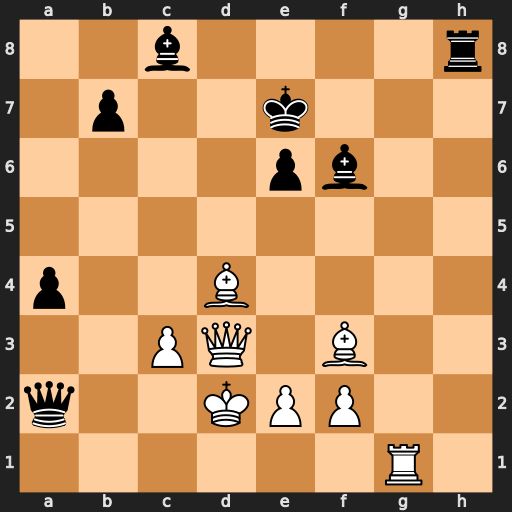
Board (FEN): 2b4r/1p2k3/4pb2/8/p2B4/2PQ1B2/q2KPP2/6R1
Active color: w
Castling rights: -
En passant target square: -
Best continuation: Ke3 Bxd4+ Qxd4